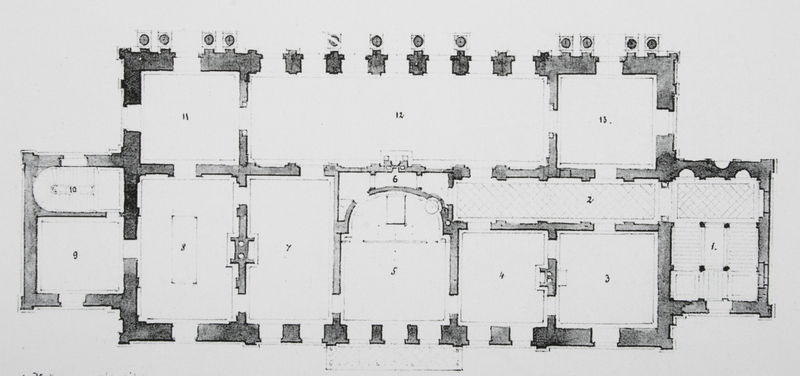
Titel: Erstes Projekt für "Tmeicos-Ettal", Grundriss des Obergeschosses
Künstler: Georg Dollmann
Schlagwörter: flügel, fenster, grau, pfeiler, schwarz, skizze, säule, säulen, weiss, zeichnung, zimmer, gebäude, haus, schloss, architektur, barock, kirche, klassizismus, england, front, bogen, italien, türen, fußboden, grafik, saal, rundbogen, treppe, treppen, symmetrie, zahlen, ziffern, eingang, arkade, burg, palast, palazzo, rückseite, flur, räume, entwurf, rom, mauern, portikus, treppenhaus, chor, kapelle, vatikan, plan, museum, nummern, nummer, höfe, bauen, geschoss, basilika, grundriss, architekturzeichnung, bauplan, raumfolge, rotunde, fundament, anbauten, skizz, markus, gartensaal, entwerfen, saalnummern, 1800